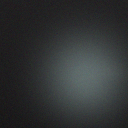
Screen state: off